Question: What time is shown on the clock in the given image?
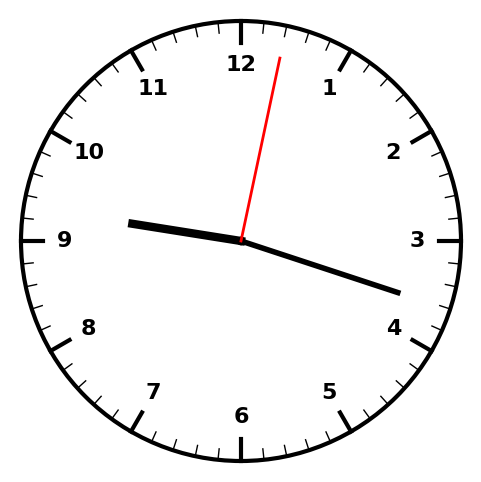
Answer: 09:18:02